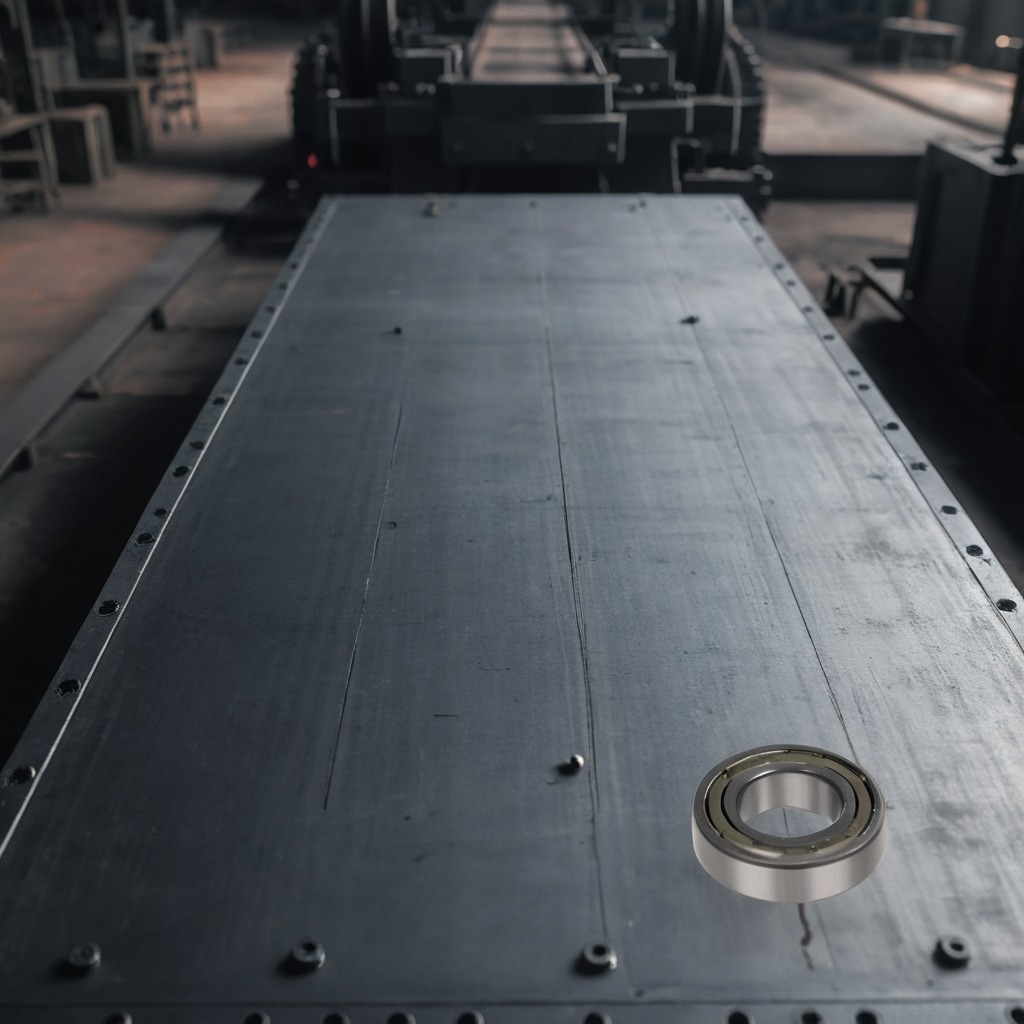
A metal ball bearing is lying on a cold steel table in a mining workshop.